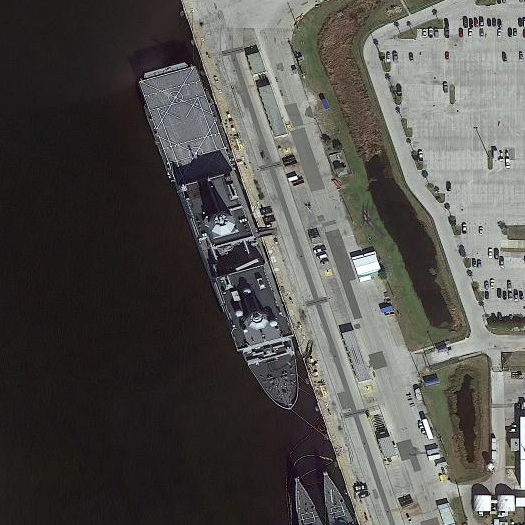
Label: combat